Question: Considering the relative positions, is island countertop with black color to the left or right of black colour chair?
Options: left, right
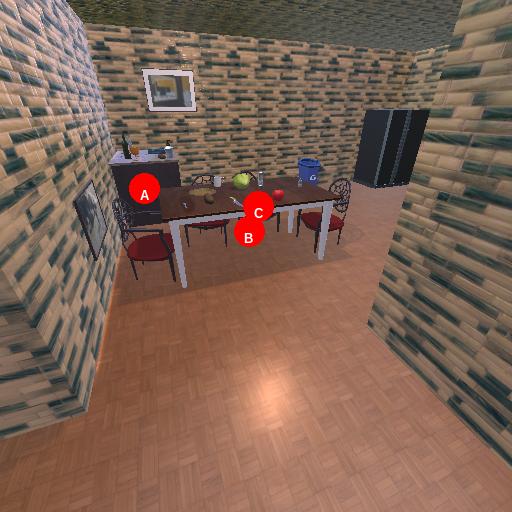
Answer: left